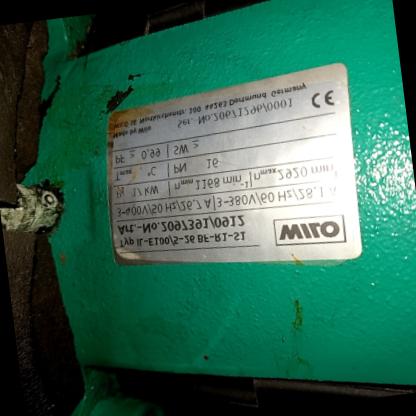
Klasa: tabliczka-znamionowa